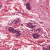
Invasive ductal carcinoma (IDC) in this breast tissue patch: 0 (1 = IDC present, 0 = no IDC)